Interaction volume radius: 5 \u00c5
Interaction volume height: 15 \u00c5
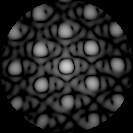
Disorder parameter: 0.1178